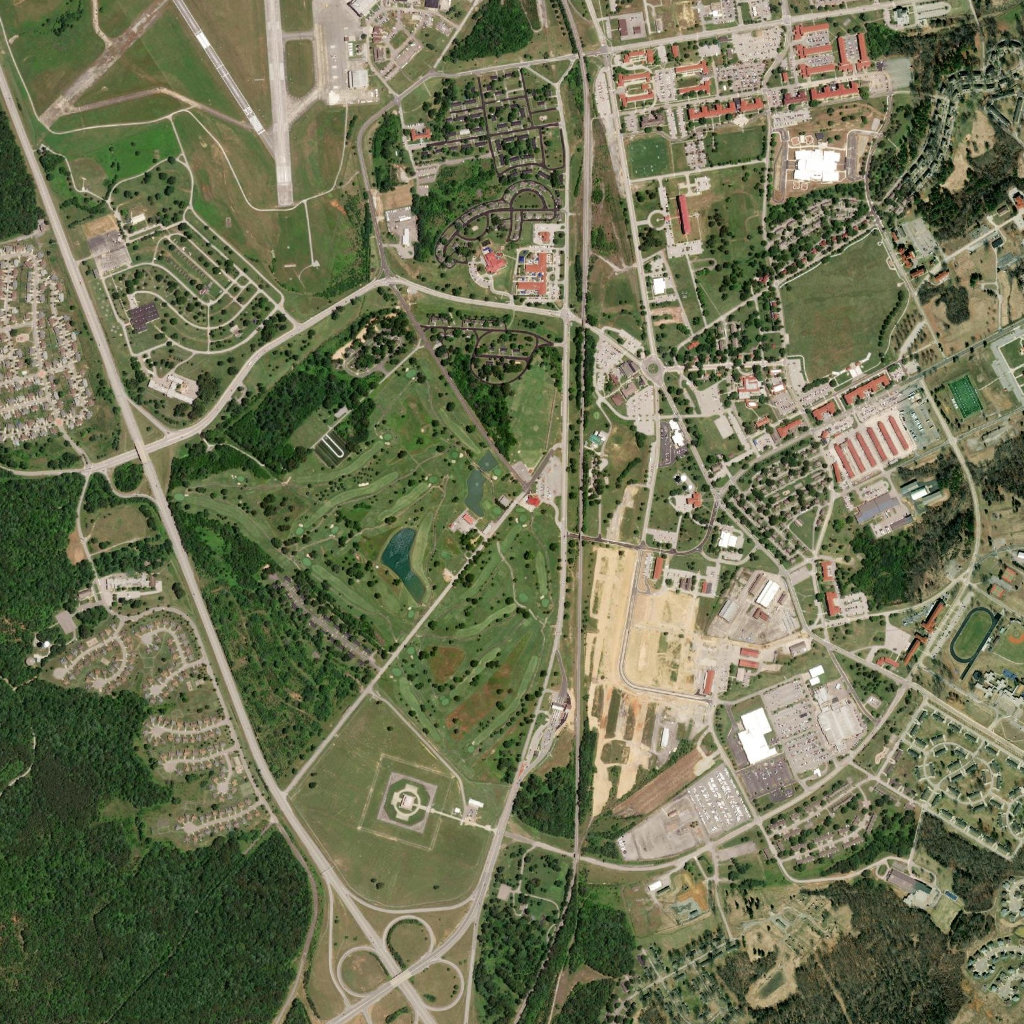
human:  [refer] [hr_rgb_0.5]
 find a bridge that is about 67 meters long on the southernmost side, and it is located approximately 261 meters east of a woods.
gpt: <box>[[38, 94, 40, 96, 0]]</box>

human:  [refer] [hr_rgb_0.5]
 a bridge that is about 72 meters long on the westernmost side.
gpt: <box>[[13, 42, 14, 45, 0]]</box>